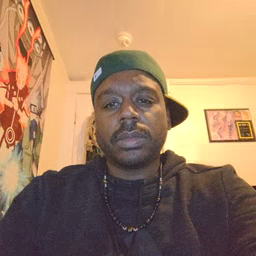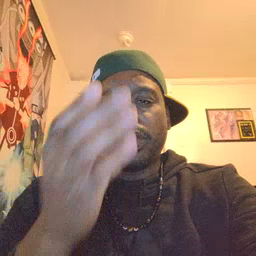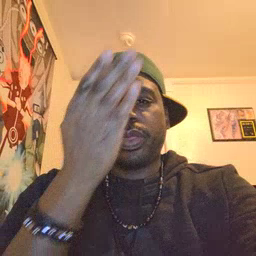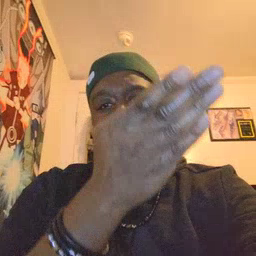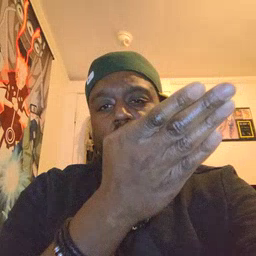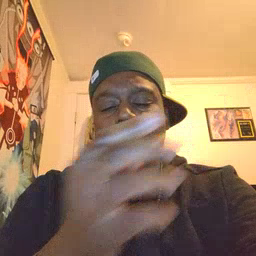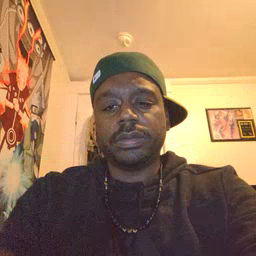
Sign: there